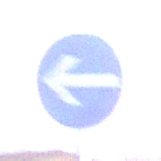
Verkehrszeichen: VorgeschriebeneFahrtrichtungHierLinks
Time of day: SunriseSunset
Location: Outdoor (Nature)
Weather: Clear
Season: NotSpecified
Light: Natural